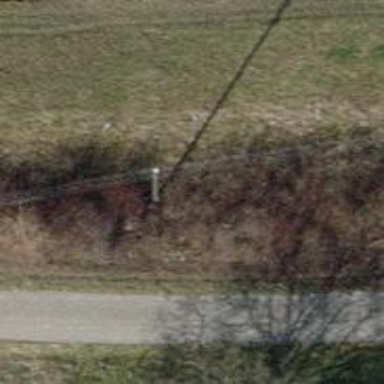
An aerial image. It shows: Power pole.